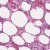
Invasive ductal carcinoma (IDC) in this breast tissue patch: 0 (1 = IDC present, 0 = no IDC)